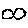
Label: fish